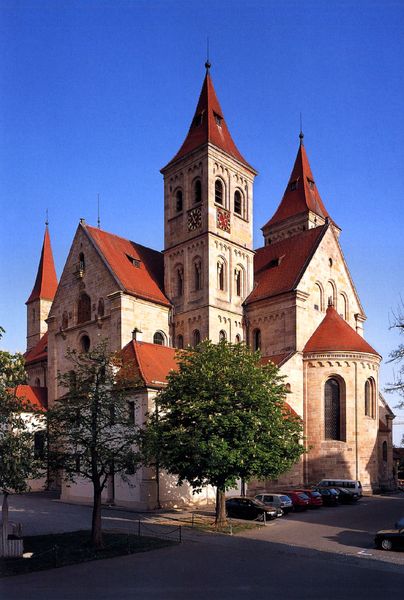
Titel: Ehemalige Benediktinerabtei Ellwangen
Standort: Ellwangen (EU - D - BW)
Schlagwörter: baum, blau, himmel, schatten, bäume, stadt, fenster, straße, dach, gebäude, haus, rot, weg, zaun, architektur, kirche, sonne, spitzen, dachziegel, turm, ansicht, bogen, dächer, ziegel, platz, auto, rundbogen, uhr, foto, bögen, glockenturm, türme, dom, ketten, kugel, kugeln, hauptschiff, mittelalter, apsis, rundbögen, romanik, chor, ziegeldach, beet, doppelturm, kastanie, mittelalterlich, autos, sakralbau, osten, turmuhr, bauwerk, parkplatz, zentralbau, romanisch, rundbogenfenster, okulus, blendbogen, vierung, querschiff, blendbögen, rundbogenfries, had, blendarkatur, asdfasdf, asd, a, d, ag, as, f, df, wer, kirche#, ez, dg, sdg, zweiturm, autoss, auttoo, asdfas, dfa, dafs, asdfa, dasfag, ageter, ewtwet, wertwer, wrztrz, hrt, hrert, erwr, werzr